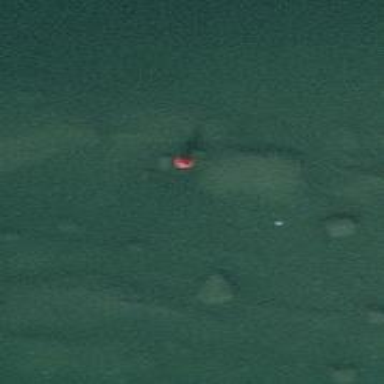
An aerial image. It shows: Man-made buoy.